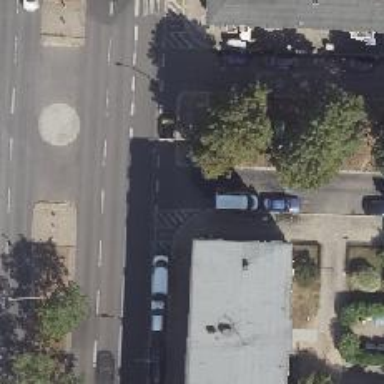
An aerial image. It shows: Unmarked crossing on the road.